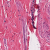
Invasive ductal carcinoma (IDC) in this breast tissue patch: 0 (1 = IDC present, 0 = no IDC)